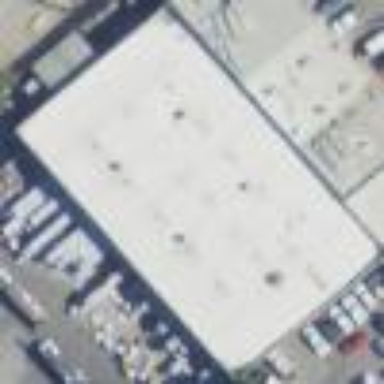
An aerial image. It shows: Commercial building.